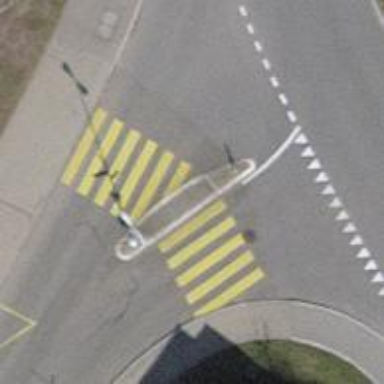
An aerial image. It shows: Kerb serving as barrier.